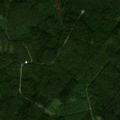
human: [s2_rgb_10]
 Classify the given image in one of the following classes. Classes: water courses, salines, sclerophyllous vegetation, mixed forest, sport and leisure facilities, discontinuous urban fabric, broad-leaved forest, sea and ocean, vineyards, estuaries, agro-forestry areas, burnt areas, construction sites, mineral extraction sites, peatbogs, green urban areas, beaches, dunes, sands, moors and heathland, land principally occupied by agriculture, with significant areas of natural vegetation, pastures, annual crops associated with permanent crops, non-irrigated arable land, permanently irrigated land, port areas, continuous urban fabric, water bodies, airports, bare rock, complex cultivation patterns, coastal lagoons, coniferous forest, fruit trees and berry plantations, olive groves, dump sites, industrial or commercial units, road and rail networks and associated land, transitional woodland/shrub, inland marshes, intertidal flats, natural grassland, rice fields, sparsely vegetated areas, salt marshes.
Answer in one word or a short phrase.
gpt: coniferous forest, mixed forest